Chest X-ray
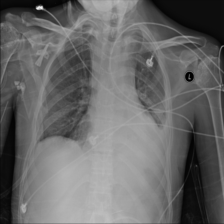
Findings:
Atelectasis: negative
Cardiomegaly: negative
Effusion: negative
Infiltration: negative
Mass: negative
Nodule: negative
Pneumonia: negative
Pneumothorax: negative
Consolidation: positive
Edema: negative
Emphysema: negative
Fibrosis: negative
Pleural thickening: negative
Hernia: negative